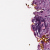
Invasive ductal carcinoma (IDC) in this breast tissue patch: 0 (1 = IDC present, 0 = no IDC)